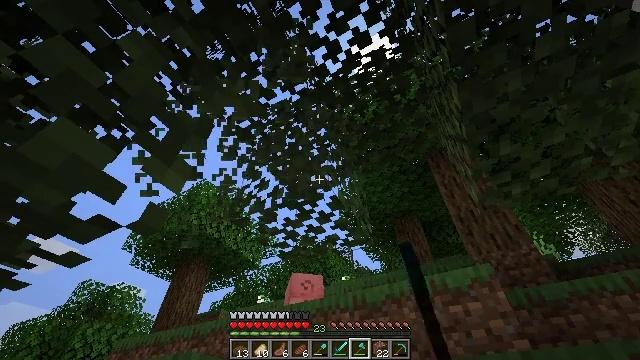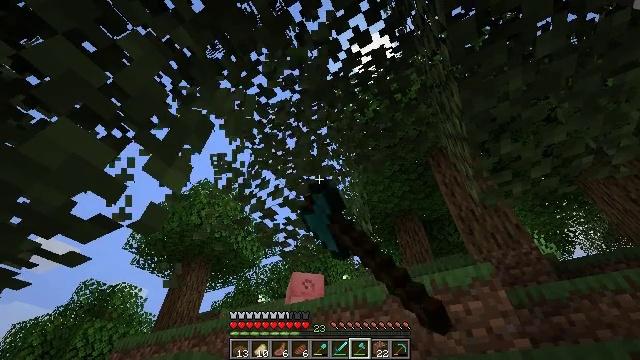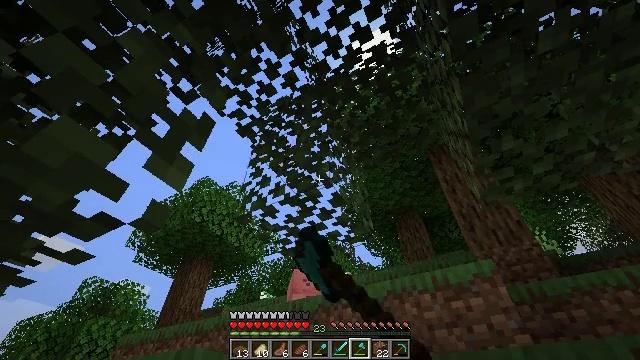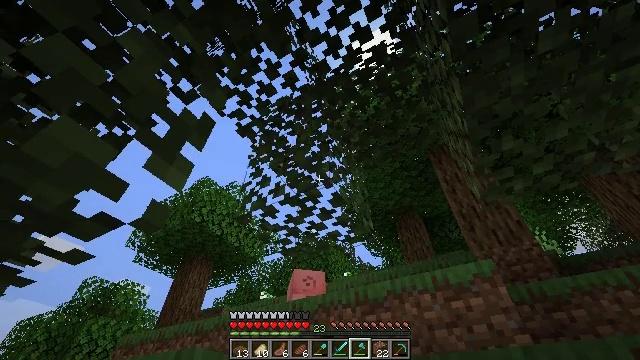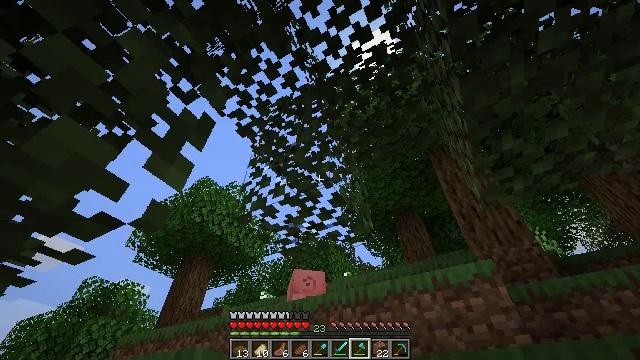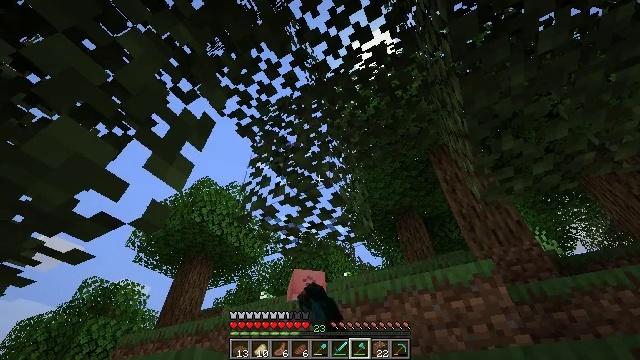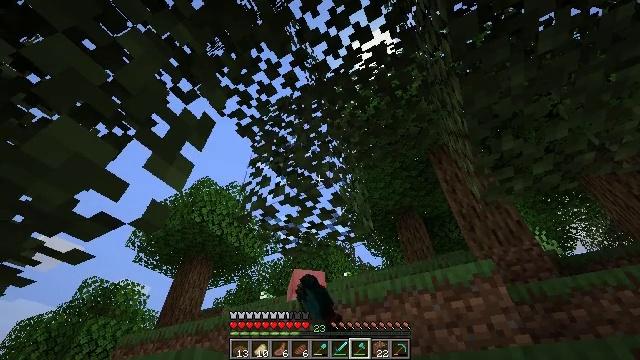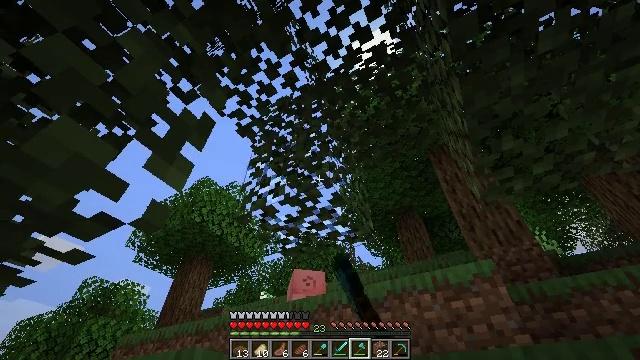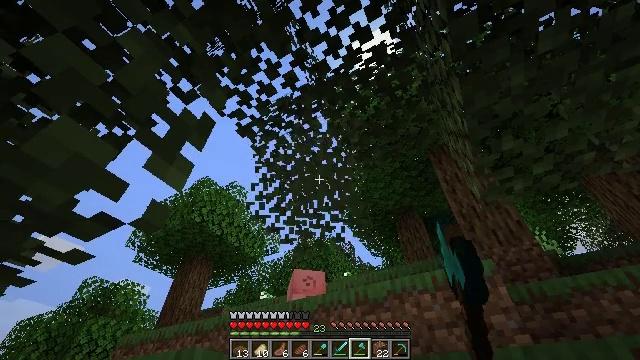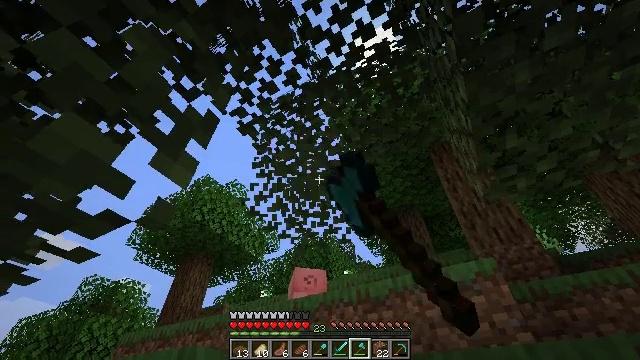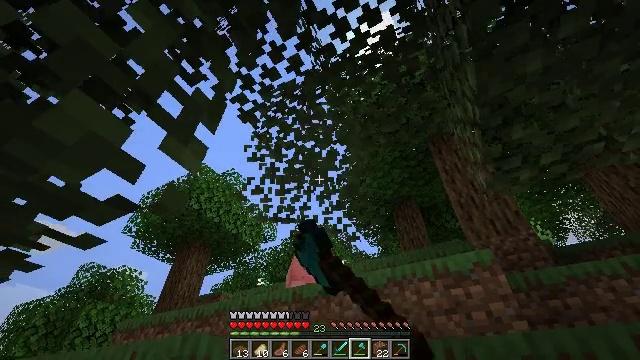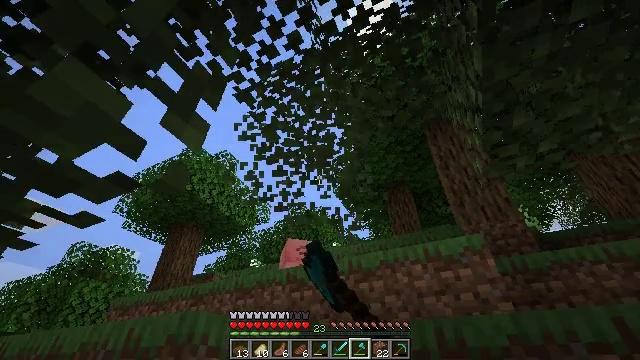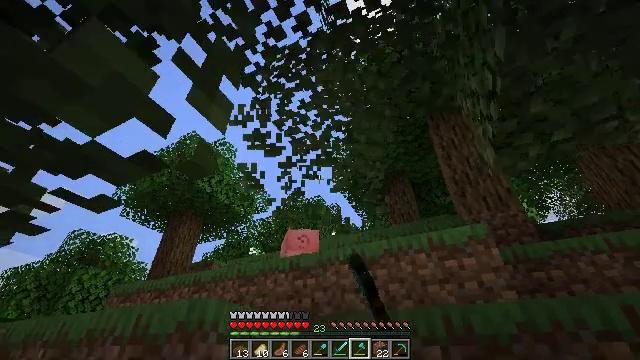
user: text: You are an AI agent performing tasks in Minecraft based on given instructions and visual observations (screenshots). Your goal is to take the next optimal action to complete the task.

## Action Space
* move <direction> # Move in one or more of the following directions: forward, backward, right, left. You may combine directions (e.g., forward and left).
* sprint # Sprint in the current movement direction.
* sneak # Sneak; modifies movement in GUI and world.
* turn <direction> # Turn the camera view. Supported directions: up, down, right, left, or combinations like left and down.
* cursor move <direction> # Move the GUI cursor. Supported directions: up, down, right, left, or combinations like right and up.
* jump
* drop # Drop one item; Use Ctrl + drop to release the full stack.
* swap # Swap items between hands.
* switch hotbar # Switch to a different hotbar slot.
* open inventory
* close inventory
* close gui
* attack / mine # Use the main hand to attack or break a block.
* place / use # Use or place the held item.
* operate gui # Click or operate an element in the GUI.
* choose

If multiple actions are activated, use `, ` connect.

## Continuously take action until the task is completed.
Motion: motion action
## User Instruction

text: Gather birch leaves using hands or shears.
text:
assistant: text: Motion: attack / mine
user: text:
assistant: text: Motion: attack / mine
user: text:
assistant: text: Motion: attack / mine
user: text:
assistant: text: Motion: attack / mine
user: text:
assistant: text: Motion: attack / mine
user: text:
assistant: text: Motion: attack / mine
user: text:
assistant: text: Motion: attack / mine
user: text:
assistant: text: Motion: attack / mine
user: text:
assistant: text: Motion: move forward, attack / mine
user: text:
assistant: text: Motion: move forward, turn right and down, attack / mine
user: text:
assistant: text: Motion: move forward, turn right and down
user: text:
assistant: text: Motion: move forward, turn down
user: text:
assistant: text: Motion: jump